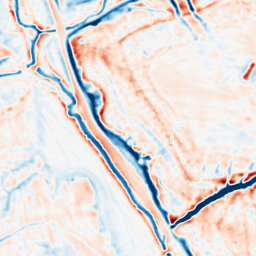
Category: multiscale
Decomposition family: dog_multiscale
Decomposition parameters: sigma_ratio: 1.6
n_scales: 3
base_sigma: 1
Upsampling method: quadratic
Upsampling parameters: scale: 8
Upsampling scale: 8